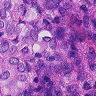
Metastatic tissue present: yes